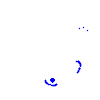
Particle: kaon